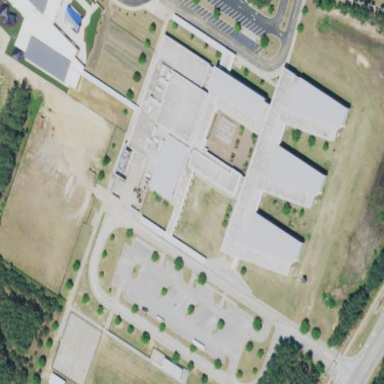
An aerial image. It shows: School.